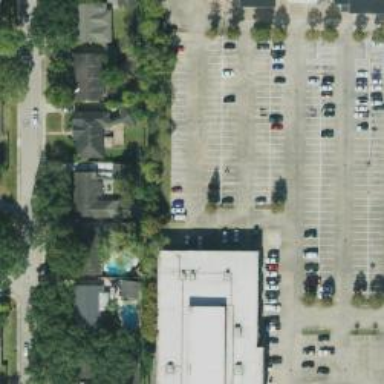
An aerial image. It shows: Parking space.